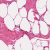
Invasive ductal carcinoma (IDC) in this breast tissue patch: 0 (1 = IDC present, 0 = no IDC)